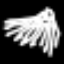
Label: square